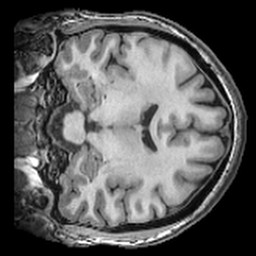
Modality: T1w
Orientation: coronal
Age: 38
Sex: female
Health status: ill
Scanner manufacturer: ge
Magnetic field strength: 3 T
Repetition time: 0.008164 s
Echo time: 0.003184 s